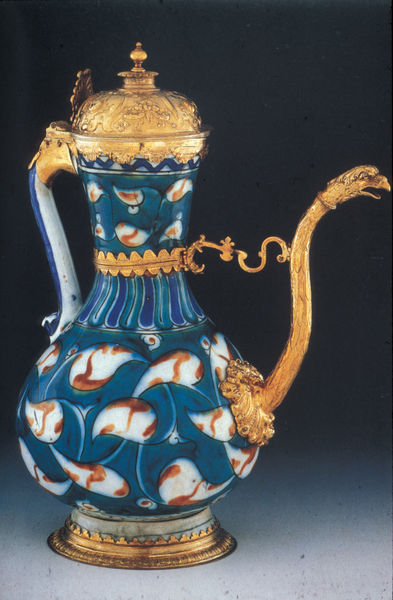
Titel: Kanne aus Iznik (Islam)
Künstler: unbekannt
Standort: London
Institution: British Museum
Schlagwörter: adler, blau, blätter, dunkel, fuß, kopf, schatten, vogel, weiß, bunt, geschwungen, glas, licht, orange, türkis, rot, muster, ornament, alt, wand, barock, sockel, stehen, bild, hals, felder, schlank, boden, gold, verbindung, blatt, knopf, renaissance, rund, amphore, henkel, kanne, keramik, vase, gans, schnabel, russland, formen, dunkelblau, kaffee, dekor, floral, ornamente, verzierung, metall, tee, bauch, edel, ring, bemalt, foto, fotografie, griff, deckel, gefäß, zinn, porzellan, vergoldet, orient, heiss, form, kaffeekanne, service, kreise, schlange, photo, verziert, china, fries, knauf, karaffe, kännchen, koi, antik, lecker, schnute, greif, kaffekanne, teekanne, muschel, wal, wale, kaffe, samowar, register, teuer, meissen, bemalung, indien, kunsthandwerk, wasserkanne, glasur, islam, türkei, draht, vergoldung, azur, kostbar, fische, tülle, ausguss, goldfische, verziehrung, geschmückt, gießkanne, islamisch, islamische kunst, blattgold, adlerkopf, delfin, emaile, fold, geschmeidet, goldraub, mokkakanne, nutzen, phoenix, vogelkopf, raubvogel, meeresblau